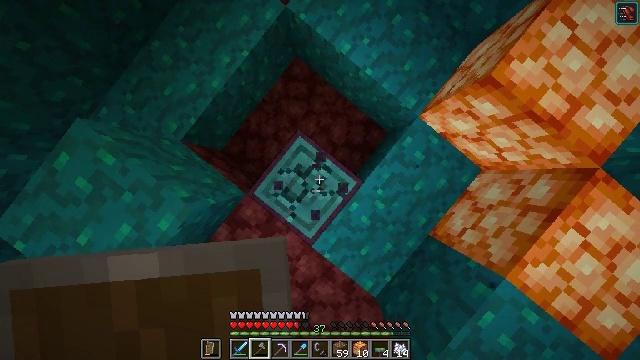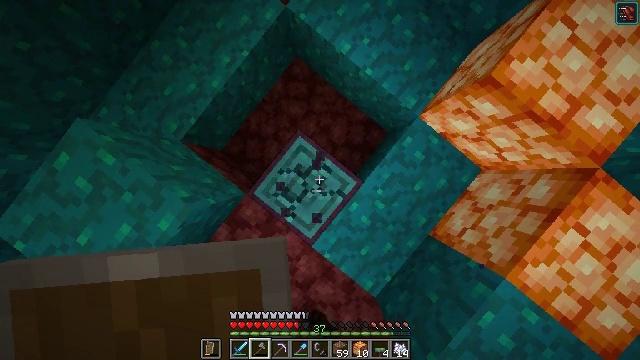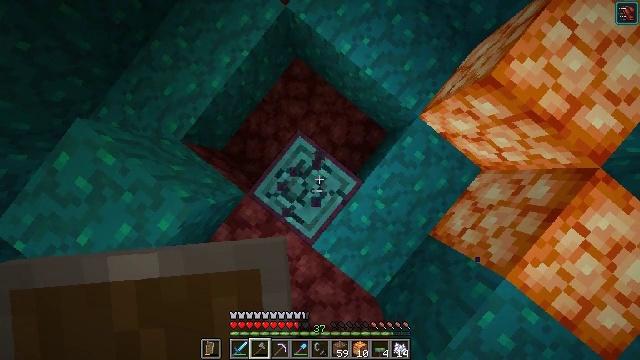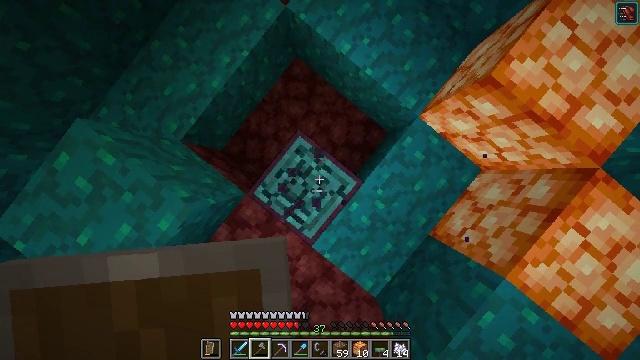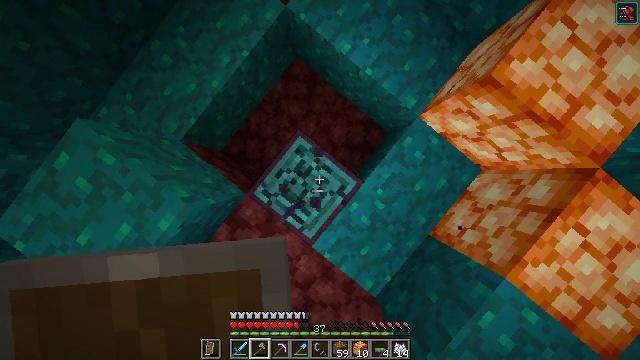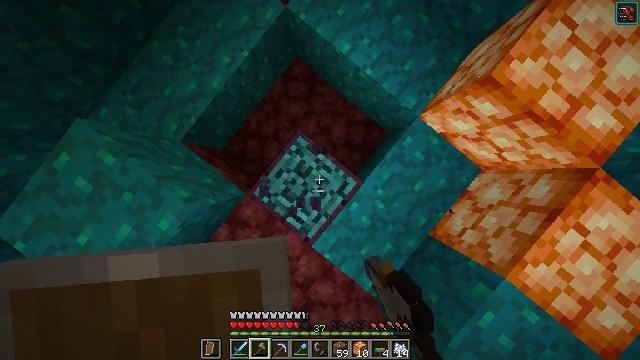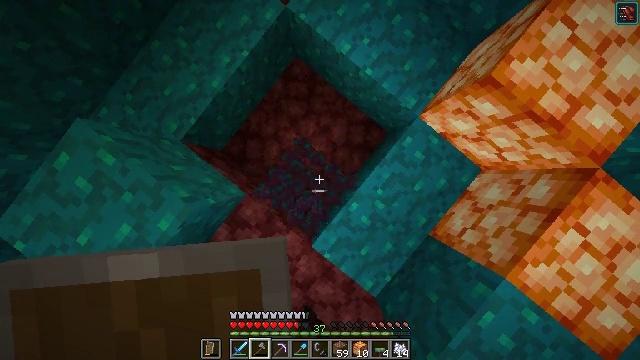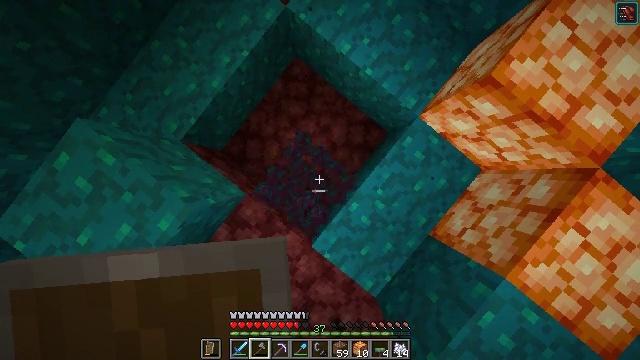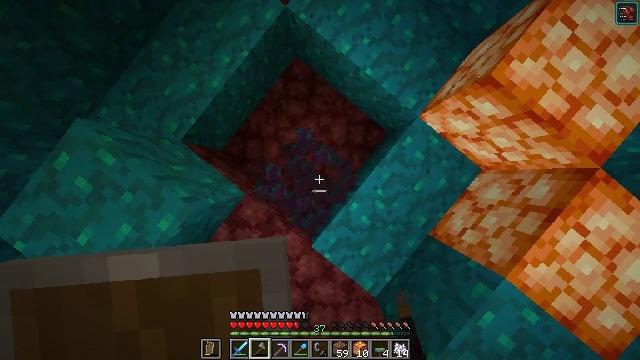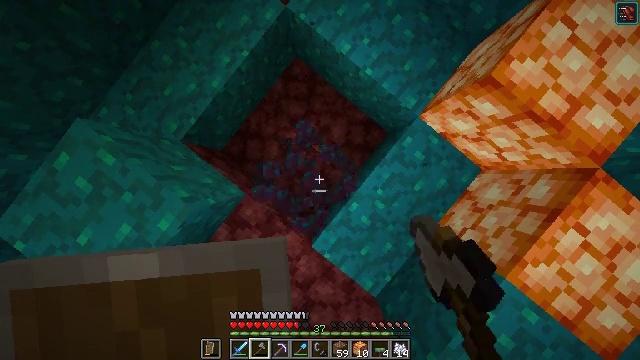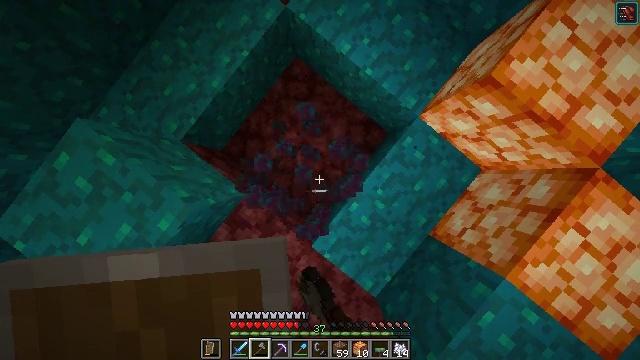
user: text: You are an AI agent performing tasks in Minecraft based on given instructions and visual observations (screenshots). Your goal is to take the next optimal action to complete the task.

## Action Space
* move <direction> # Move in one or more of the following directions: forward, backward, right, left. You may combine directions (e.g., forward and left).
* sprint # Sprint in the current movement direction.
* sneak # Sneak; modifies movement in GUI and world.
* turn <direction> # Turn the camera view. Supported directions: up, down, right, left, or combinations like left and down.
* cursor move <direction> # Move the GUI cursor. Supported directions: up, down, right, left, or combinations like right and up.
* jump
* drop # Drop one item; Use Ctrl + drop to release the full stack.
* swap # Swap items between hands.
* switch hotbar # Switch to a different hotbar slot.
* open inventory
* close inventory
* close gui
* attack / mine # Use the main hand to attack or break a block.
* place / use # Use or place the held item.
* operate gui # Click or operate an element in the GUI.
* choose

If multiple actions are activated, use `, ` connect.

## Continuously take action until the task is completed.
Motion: motion action
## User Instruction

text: Chop down the warped stem from the warped forest.
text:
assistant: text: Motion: attack / mine
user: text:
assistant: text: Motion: attack / mine
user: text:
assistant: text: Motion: attack / mine
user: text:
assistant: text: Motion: attack / mine
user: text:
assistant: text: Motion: attack / mine
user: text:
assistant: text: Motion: attack / mine
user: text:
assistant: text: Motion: attack / mine
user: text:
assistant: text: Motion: attack / mine
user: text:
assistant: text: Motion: attack / mine
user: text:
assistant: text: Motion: attack / mine
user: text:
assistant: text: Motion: attack / mine